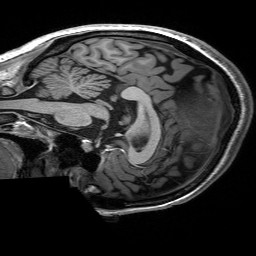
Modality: T1w
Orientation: sagittal
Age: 24
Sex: female
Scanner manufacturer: siemens
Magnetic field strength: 3 T
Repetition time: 2.53 s
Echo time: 0.00227 s